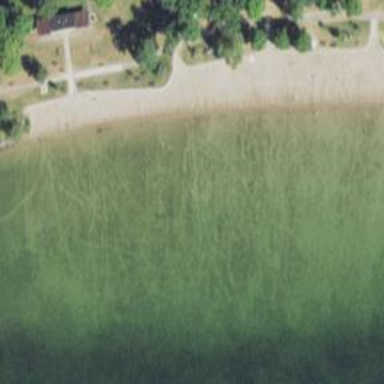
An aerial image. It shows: Sandy beach with natural surroundings.